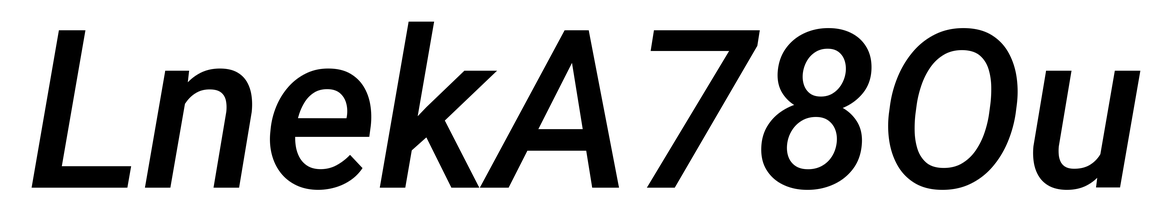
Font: Roboto-Italic_Medium_Italic